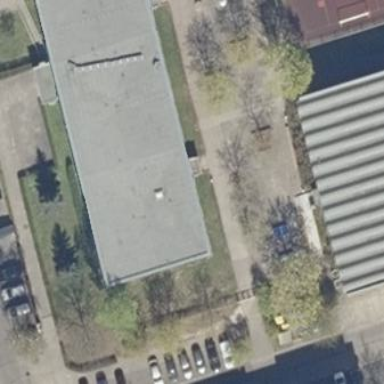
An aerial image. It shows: Flat roof kindergarten building.